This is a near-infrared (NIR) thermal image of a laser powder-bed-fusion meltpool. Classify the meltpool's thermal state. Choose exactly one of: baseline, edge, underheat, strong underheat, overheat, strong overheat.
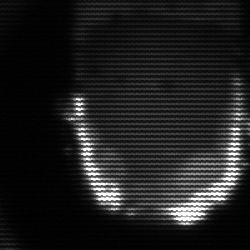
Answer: strong underheat